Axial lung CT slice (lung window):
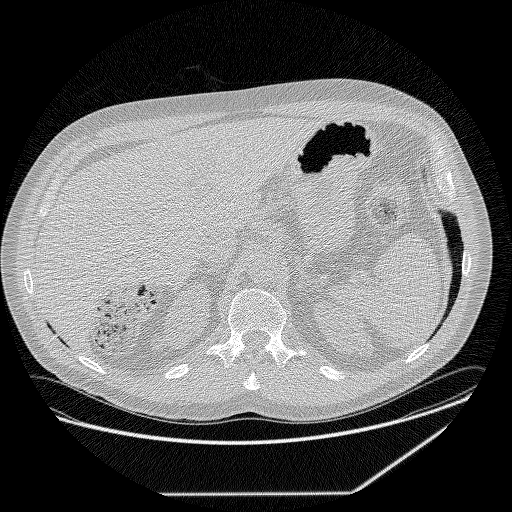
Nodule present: no